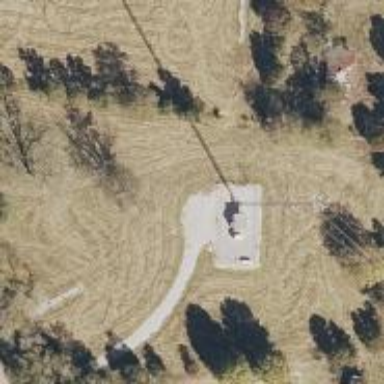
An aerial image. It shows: Mast tower used for communication.